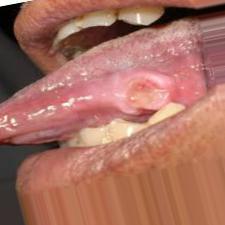
Condition: Mouth Ulcer